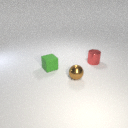
small red metal cylinder behind small brown metal sphere